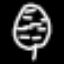
Label: leaf